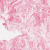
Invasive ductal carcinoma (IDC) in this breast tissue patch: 0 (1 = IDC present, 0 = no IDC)